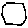
Label: hexagon